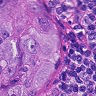
Metastatic tissue present: yes